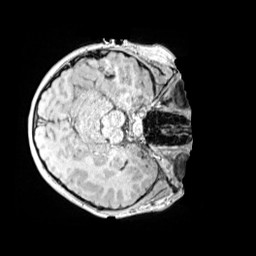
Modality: MP2RAGE
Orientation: axial
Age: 11
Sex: female
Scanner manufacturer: siemens
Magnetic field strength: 3 T
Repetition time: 4 s
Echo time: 0.00299 s